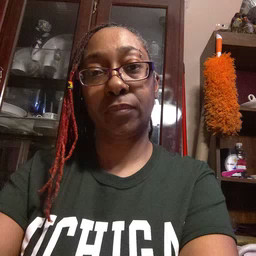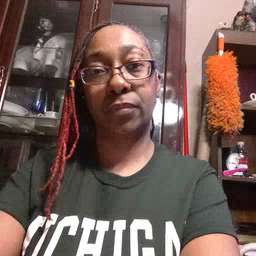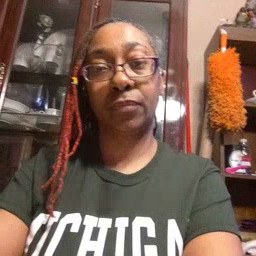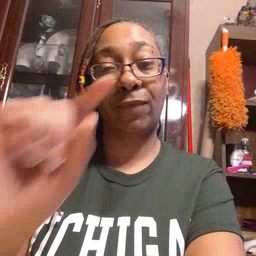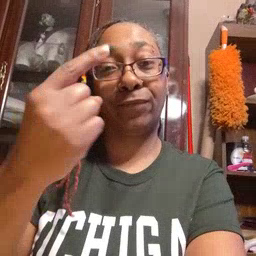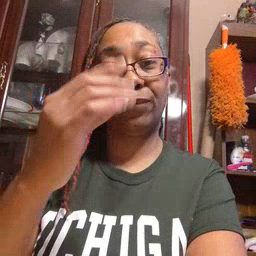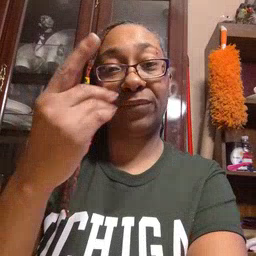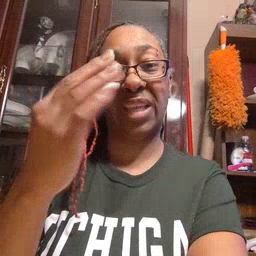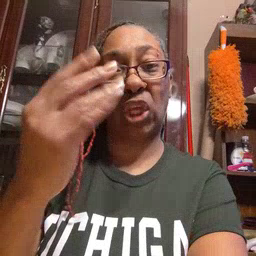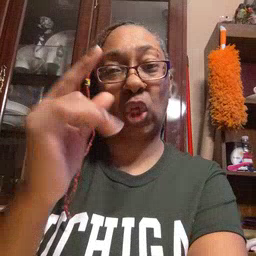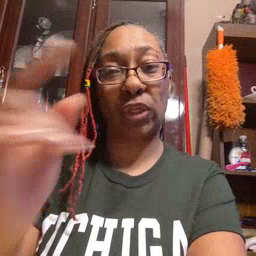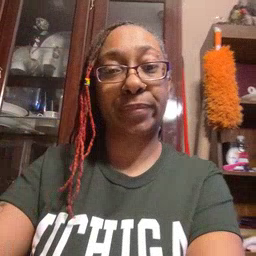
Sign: finger